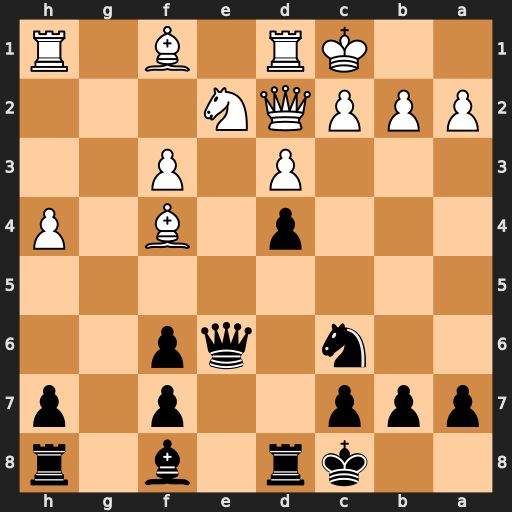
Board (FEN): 2kr1b1r/ppp2p1p/2n1qp2/8/3p1B1P/3P1P2/PPPQN3/2KR1B1R
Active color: b
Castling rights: -
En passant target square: -
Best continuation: Qxa2 c3 Na5